Question: I have a listview which has 10 rows and which is scrollable. Now what i need is
1) By clicking each row am opening a child listview in the same window but all these are opening at the top. Instead i would like to open the views near the row and i want my parent view not to get hided. Eg. if i click 5th row new textview should be open near that row like here.

2) For row selection in listview am using selector but my problem is main view is still in the selected state after am moving to the child row.
Instead i want the main view to be normal once i moved to child view and when am returning back and when i press back button at that time my main views row
needs to be selected.
Help me in achieving the same..
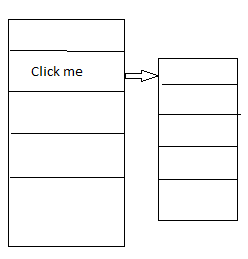
Answer: I Resolved my issue by placing it in Relative layout and here is my code..
'''
<?xml version="1.0" encoding="utf-8"?>
<RelativeLayout xmlns:android="http://schemas.android.com/apk/res/android"
android:id="@+id/RelativeLayout1"
android:layout_width="match_parent"
android:layout_height="match_parent"
android:orientation="vertical" >
<ListView
android:id="@+id/listView1"
android:layout_width="145dp"
android:layout_height="wrap_content"
/>
<ListView
android:id="@+id/listView2"
android:layout_width="145dp"
android:layout_height="wrap_content"
android:layout_marginLeft="147dp"
android:layout_marginTop="23dp"
/>
<ListView
android:id="@+id/listView2"
android:layout_width="145dp"
android:layout_height="wrap_content"
android:layout_marginLeft="147dp"
android:layout_marginTop="23dp"
/>
</RelativeLayout>
'''
Hope this will help someone :-)